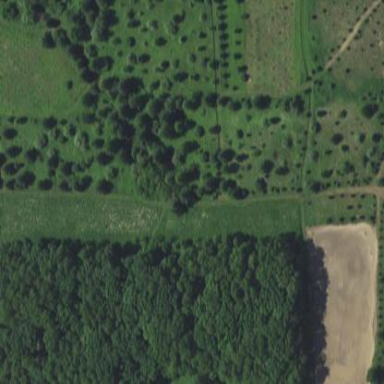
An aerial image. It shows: Beautiful woodland area.